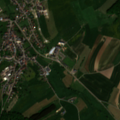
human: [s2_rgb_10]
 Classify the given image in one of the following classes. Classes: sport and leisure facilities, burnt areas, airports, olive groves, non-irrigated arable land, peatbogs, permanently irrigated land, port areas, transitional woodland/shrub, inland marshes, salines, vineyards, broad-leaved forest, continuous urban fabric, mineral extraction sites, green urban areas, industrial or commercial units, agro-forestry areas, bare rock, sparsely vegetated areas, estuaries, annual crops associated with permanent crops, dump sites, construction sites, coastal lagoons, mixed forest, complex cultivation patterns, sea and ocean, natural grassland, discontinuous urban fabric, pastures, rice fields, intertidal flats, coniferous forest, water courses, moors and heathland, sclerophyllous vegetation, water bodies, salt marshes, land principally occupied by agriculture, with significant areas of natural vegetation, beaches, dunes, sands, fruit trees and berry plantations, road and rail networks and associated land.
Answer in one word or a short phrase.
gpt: discontinuous urban fabric, non-irrigated arable land, pastures, complex cultivation patterns, broad-leaved forest